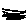
Label: sun